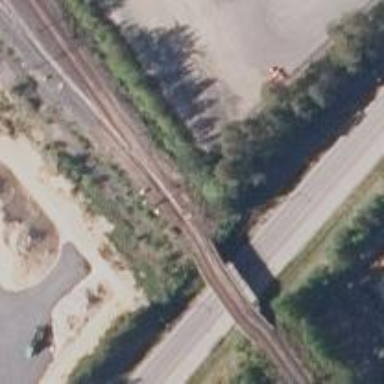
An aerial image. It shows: Railway track with continuous electrified contact lines.